Question: I read a post from <URL> in the view.
I'd like to know How could I set up a many-to-many relationship with two tables.

With a beginning:
'''
public class Post
{
public int Id
{ get; set; }
public int CategoryId
{ get; set; }
public string Title
{ get; set; }
public string ShortDescription
{ get; set; }
public string Description
{ get; set; }
public virtual ICollection<Tag> Tags
{ get; set; }
}
public class Tag
{
[DatabaseGenerated(DatabaseGeneratedOption.None)]
public int TagId
{ get; set; }
public string Name
{ get; set; }
public string UrlSlug
{ get; set; }
public string Description
{ get; set; }
public virtual ICollection<Post> Posts
{ get; set; }
}
'''
I'd like to call 'Model.Tags' to get all the Tags related to a Post or call 'Model.Posts' to get all the Posts belong to a Tag in the view. I guess I need a class something like
'''
public class TagPost
{
public int TagId{get;set;}
public int PostId{get;set;}
}
'''
But It looks like 'TagId' and 'PostId' both are foreign keys? I am not sure what to do.
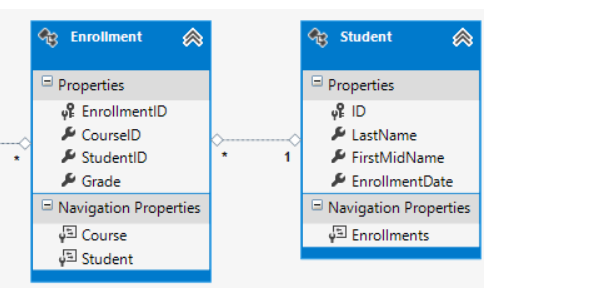
Answer: '''
var post1 = dbContext.Post.FirstOrDefault(x => x.PostId ==1);
var tags = post1.Tags();
'''
'''
// Create a New Post Entity
var post = new Post();
// Assign it you values either from ViewModel or
post.Title ="ManyToMany";
// Create your list of tags related to Post
post.Tags = new List<Tags>();
// Add a Tag from Database to this List where TagId == 1
post.Tags.Add(dbContext.Tags.First(s => s.TagId == 1));
// save Changes
dbContext.SaveChanges();
'''
after save Changes you will see that in you Many-to-Many Mappings table there is a new Record with
'''
PostId = 2 // Considering you have PostId == 1 already in DB
TagId = 1 // Tag you added before dbContext.SaveChanges()
'''